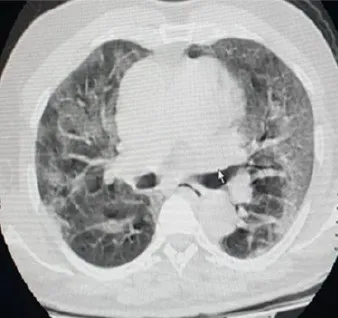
Thoracic CT showed peripheral involvement with diffuse frosted glass opacities.
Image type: radiology (ct)